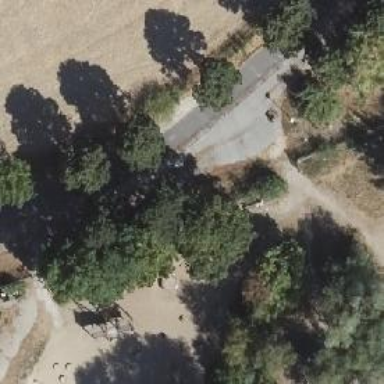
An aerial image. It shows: Picnic shelter amenity.